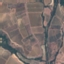
Label: PermanentCrop